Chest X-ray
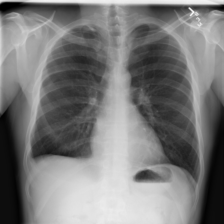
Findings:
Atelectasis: negative
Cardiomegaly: negative
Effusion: negative
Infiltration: negative
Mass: negative
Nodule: negative
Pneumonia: negative
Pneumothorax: negative
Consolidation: negative
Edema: negative
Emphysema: negative
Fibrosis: negative
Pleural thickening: positive
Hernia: negative